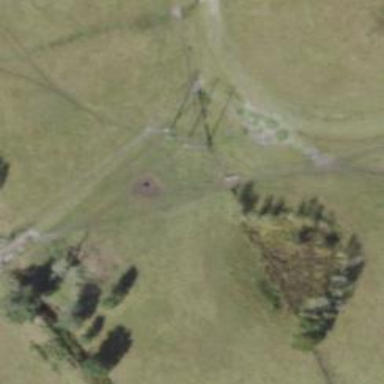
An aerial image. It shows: Power tower.